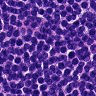
Metastatic tissue present: no